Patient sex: M
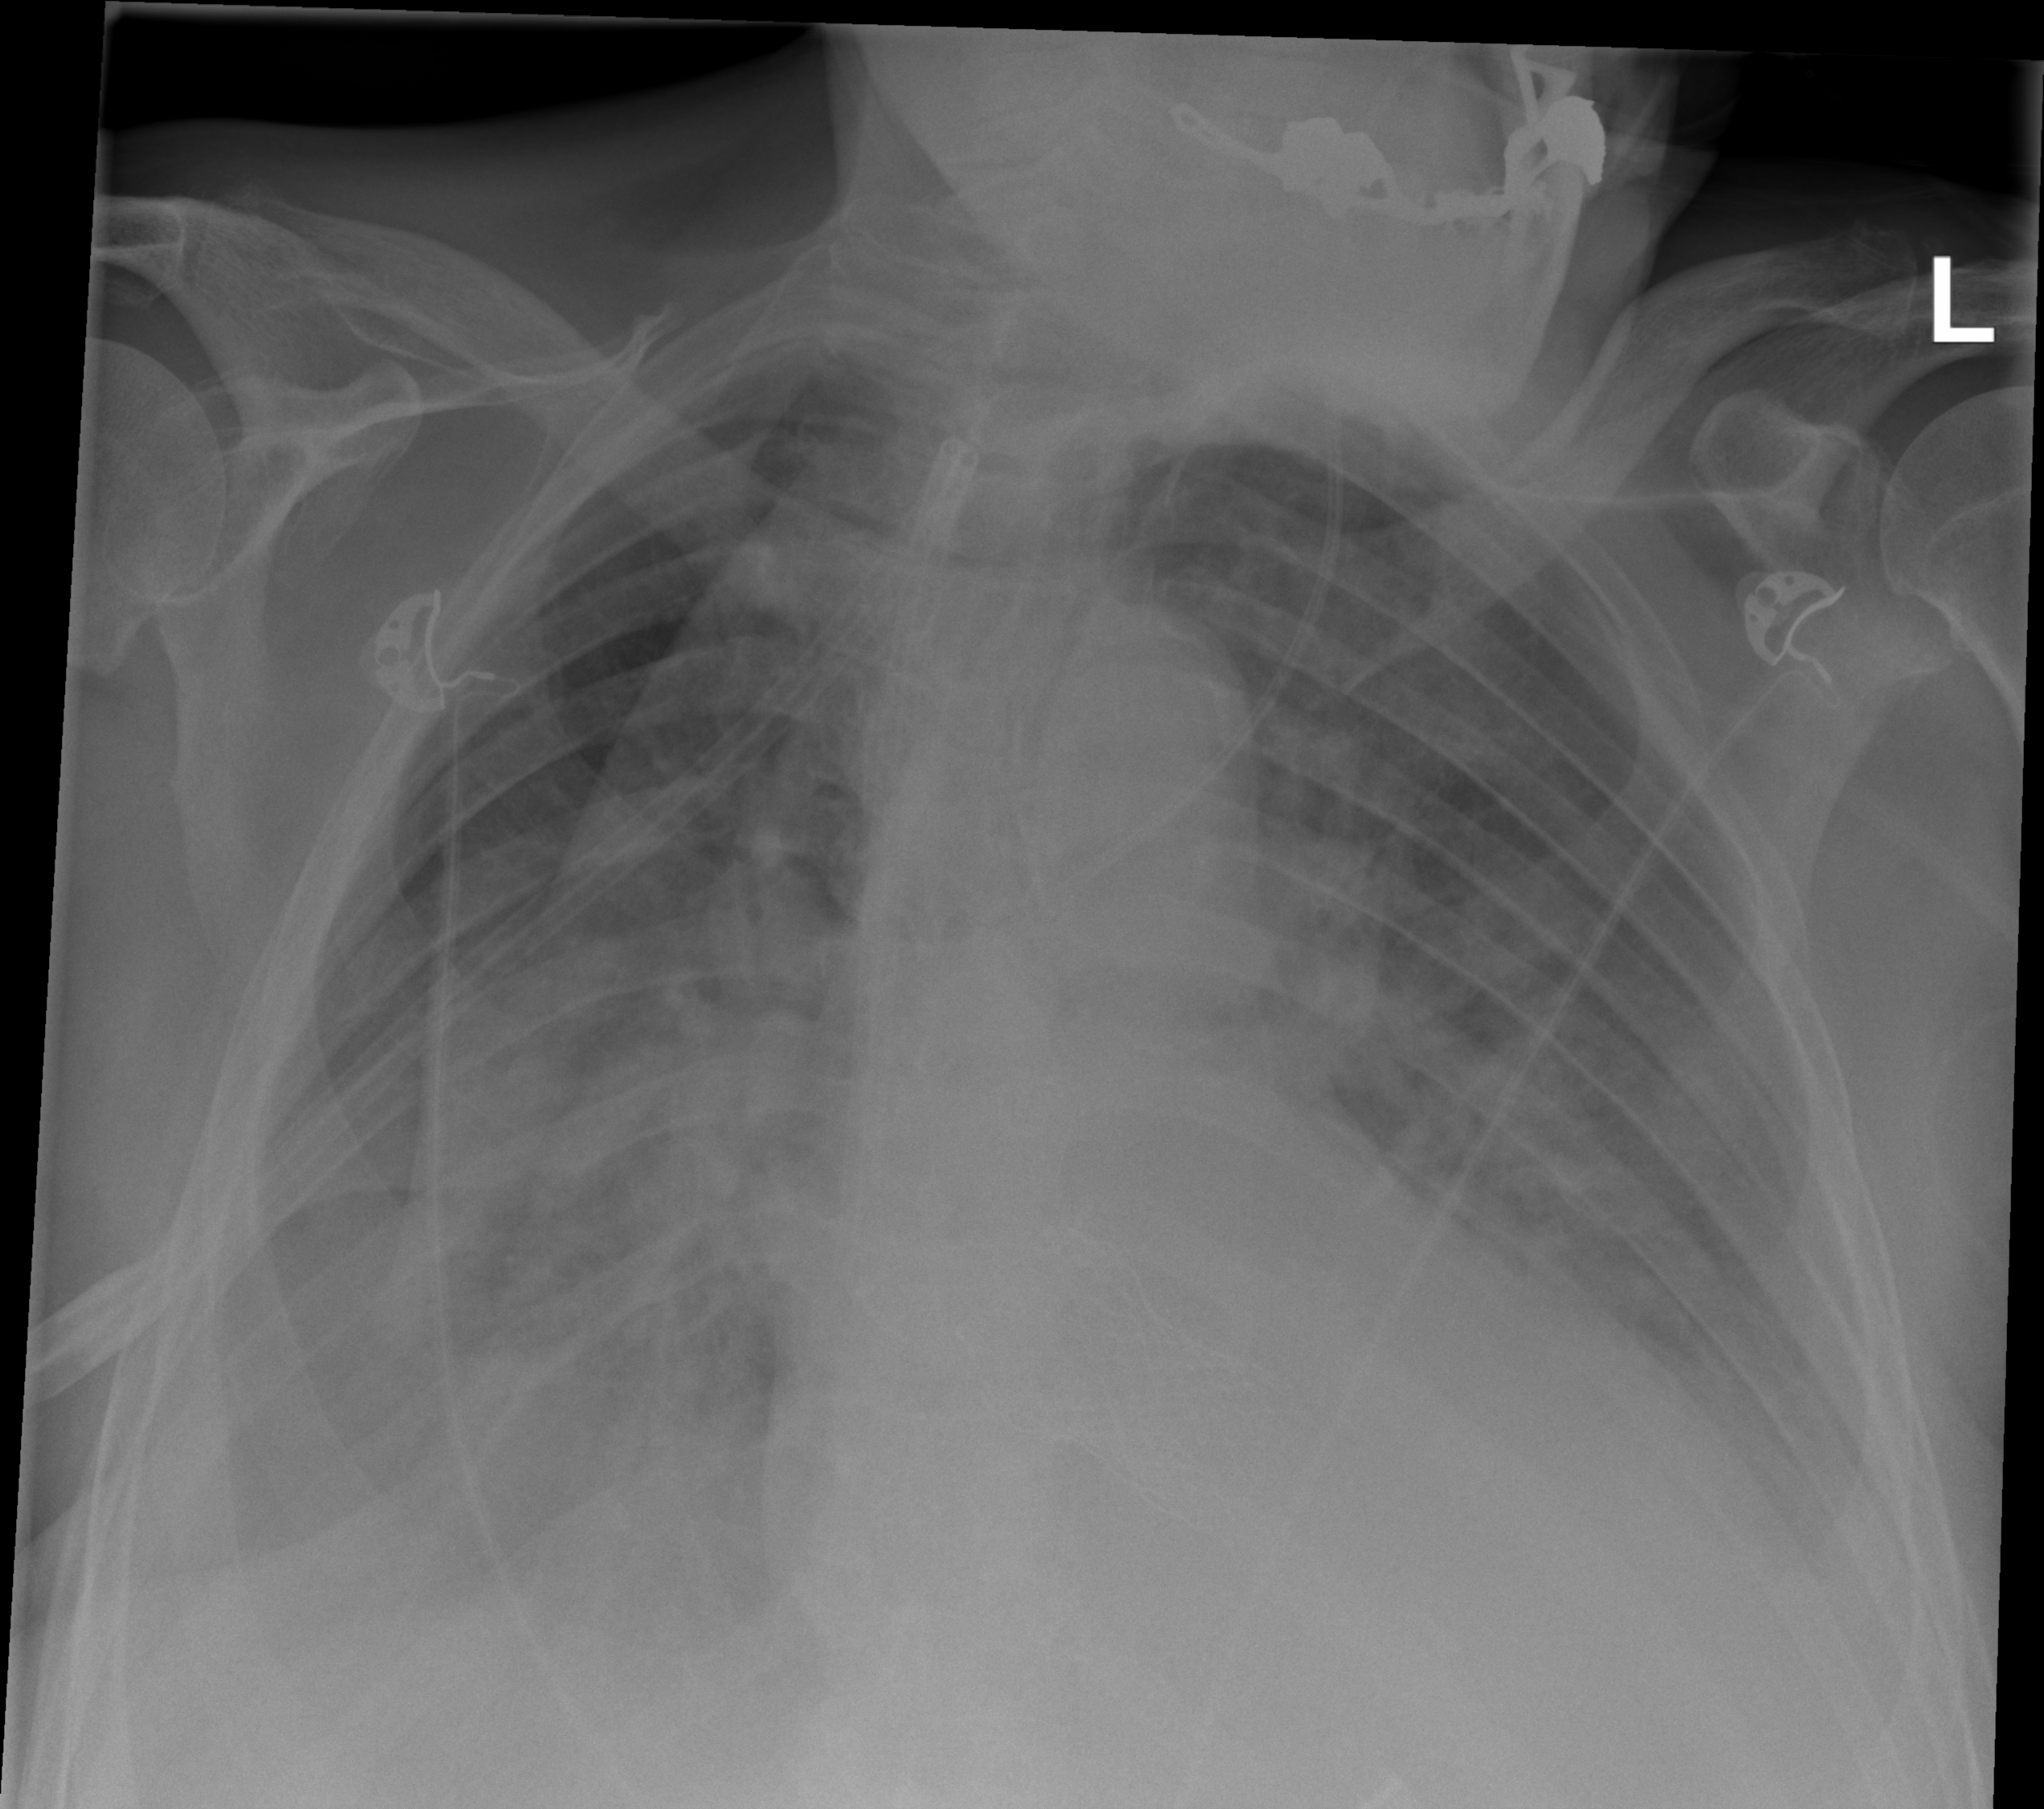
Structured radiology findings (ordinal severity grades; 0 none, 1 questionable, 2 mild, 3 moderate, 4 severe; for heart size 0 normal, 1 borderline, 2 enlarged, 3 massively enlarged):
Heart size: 2
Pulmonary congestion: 0
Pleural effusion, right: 2
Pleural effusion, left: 2
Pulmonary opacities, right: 3
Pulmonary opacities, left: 3
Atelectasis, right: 3
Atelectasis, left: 2